Question: I recently started coding in C++ with Visual Studio 2010.
Now I am looking for an option to warn if a function has been declared, but not defined. That option would be found in the compiler options, wouldn't it? After a quick search on Google I found this: <URL> I can't find the compile tab on the Project properties.
Just to make sure: We have a solution (root node in the Solution explorer) and its child nodes are the projects (am I right?) after right clicking what translates to "properties" I end up in a window called "-Properties". But that window has no tab layout. It looks like this:

How can I fix this?
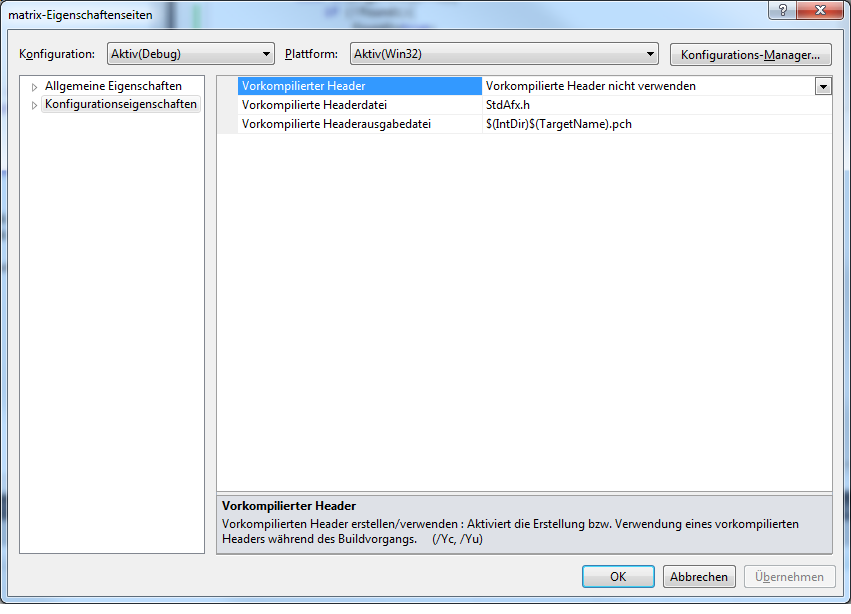
Answer: In that window expand '', expand the child '' and select ''. Now you can set the warning level (Warnstufe) to .
Though I don't think the warning you are looking for exists, at least I couldn't produce it.